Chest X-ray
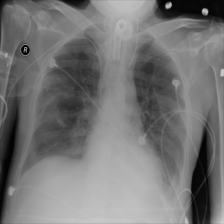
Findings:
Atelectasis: negative
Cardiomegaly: negative
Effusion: negative
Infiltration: negative
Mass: negative
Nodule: negative
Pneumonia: negative
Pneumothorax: negative
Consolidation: positive
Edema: negative
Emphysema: negative
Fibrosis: negative
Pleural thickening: negative
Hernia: negative